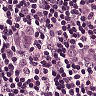
Metastatic tissue present: yes